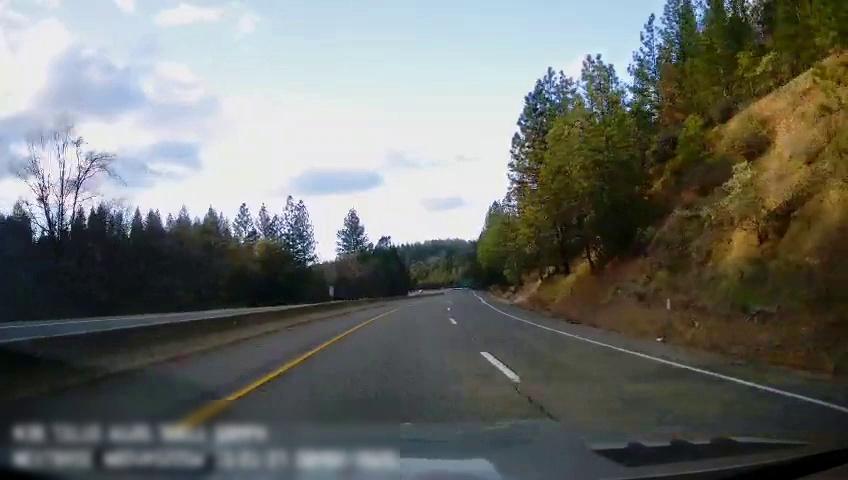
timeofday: Day
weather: Sunny
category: Drivable Space
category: Drivable Space
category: Lanes | Opposite Lane
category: Lanes | Alternate Lane
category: Lanes | Current Lane
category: Lanes | Alternate Lane